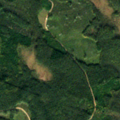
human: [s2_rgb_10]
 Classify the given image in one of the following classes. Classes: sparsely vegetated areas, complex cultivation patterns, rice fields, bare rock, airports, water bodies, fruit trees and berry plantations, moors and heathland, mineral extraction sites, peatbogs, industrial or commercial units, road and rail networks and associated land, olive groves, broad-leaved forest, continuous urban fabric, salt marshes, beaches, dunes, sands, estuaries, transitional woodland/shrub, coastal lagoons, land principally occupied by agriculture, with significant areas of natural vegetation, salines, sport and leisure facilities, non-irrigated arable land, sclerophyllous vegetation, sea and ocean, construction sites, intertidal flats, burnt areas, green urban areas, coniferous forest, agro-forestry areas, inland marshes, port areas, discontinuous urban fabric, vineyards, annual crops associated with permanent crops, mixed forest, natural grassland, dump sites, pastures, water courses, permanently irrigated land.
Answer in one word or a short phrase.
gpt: coniferous forest